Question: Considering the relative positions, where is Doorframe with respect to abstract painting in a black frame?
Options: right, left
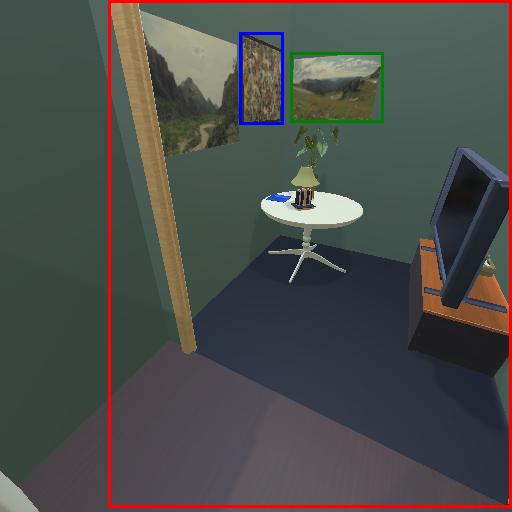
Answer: right